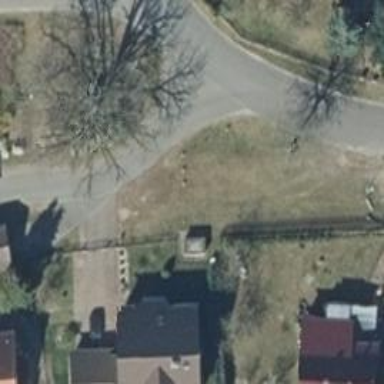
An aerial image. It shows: Memorial site with historic significance.